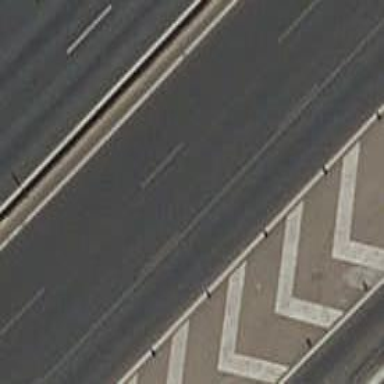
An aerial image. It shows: Motorway junction.